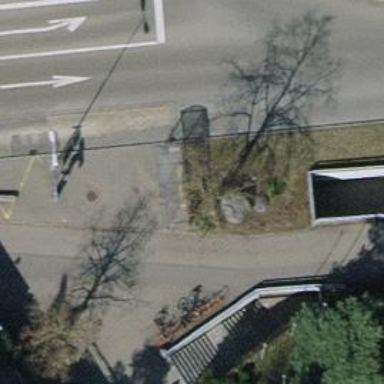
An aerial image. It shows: Platform for public transport. The platform is located by the road.